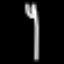
Label: fork